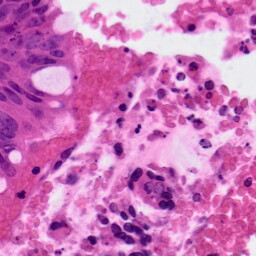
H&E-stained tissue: Colon